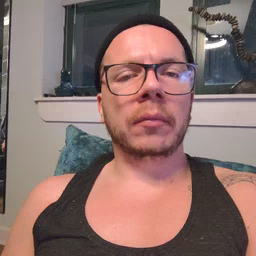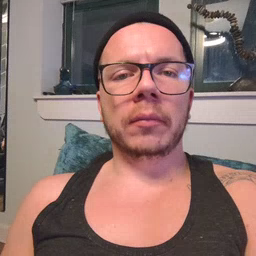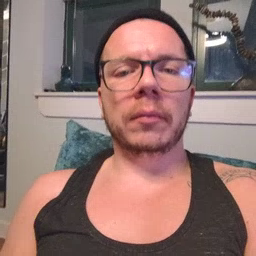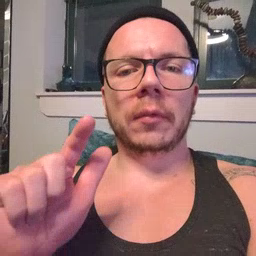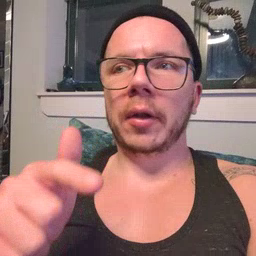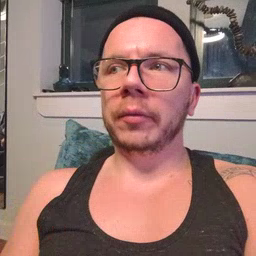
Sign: later